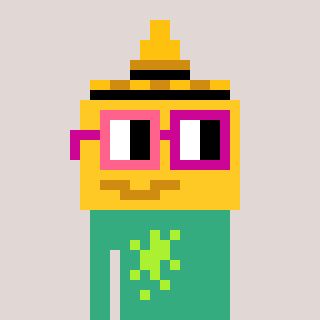
a pixel art character with square pink and red glasses, a mustard-shaped head and a teal-colored body on a warm background